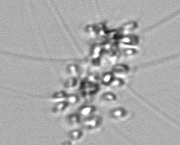
Label: Chaetoceros_didymus_TAG_external_flagellate